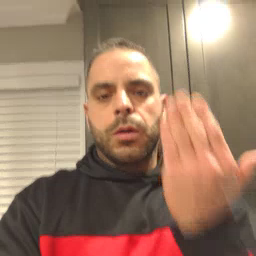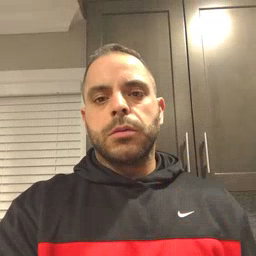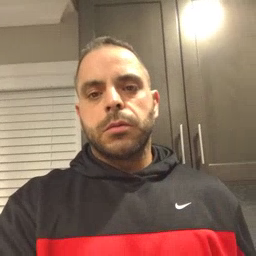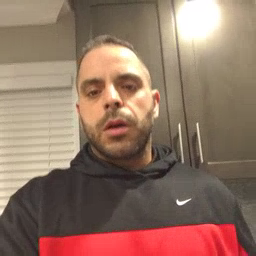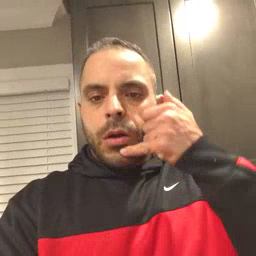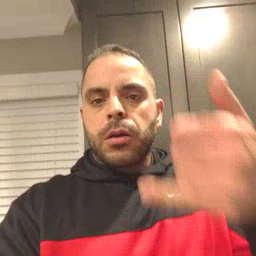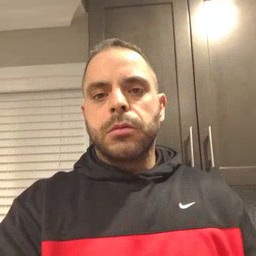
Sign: callonphone